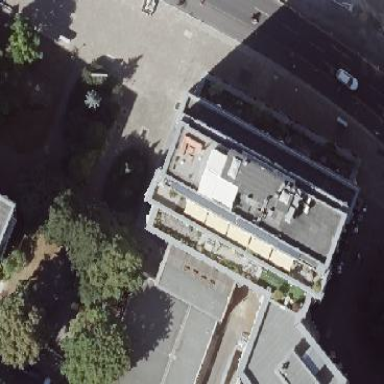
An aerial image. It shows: Building with flat grey roof.